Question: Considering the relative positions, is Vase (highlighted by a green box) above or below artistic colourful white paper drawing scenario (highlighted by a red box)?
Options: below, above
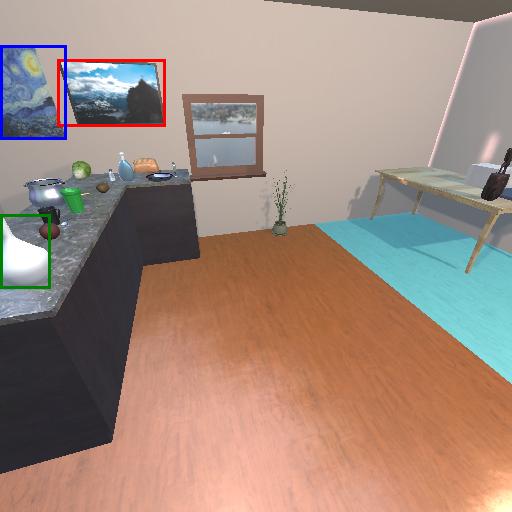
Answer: below